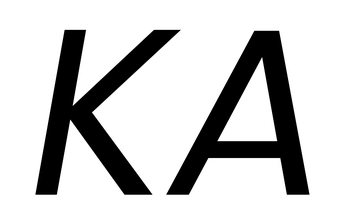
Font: Poppins-Italic